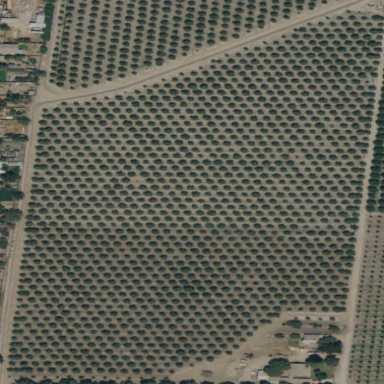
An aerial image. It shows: Orchard.